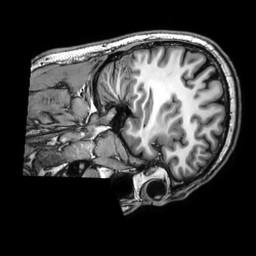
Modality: T1w
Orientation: sagittal
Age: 37
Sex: male
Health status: ill
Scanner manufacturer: philips
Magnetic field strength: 3 T
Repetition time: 0.008098 s
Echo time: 0.003705 s